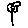
Label: flower